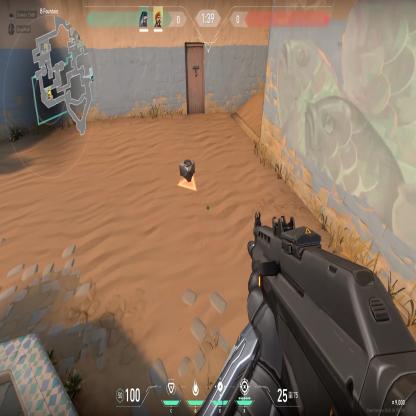
Label: dropped spike